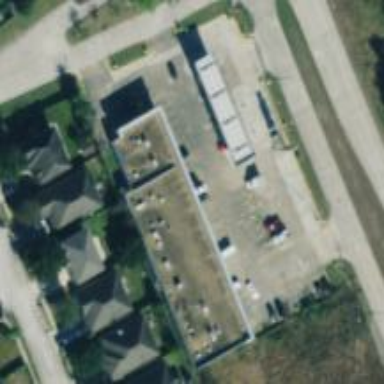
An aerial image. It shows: Convenience shop.